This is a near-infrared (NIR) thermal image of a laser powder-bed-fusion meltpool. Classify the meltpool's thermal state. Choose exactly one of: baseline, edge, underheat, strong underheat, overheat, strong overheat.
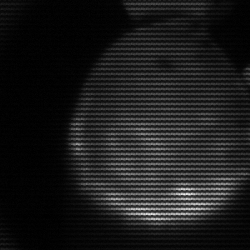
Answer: edge